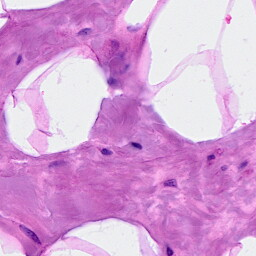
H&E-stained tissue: Breast